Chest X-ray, PA view. Patient: 59 years old, sex M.
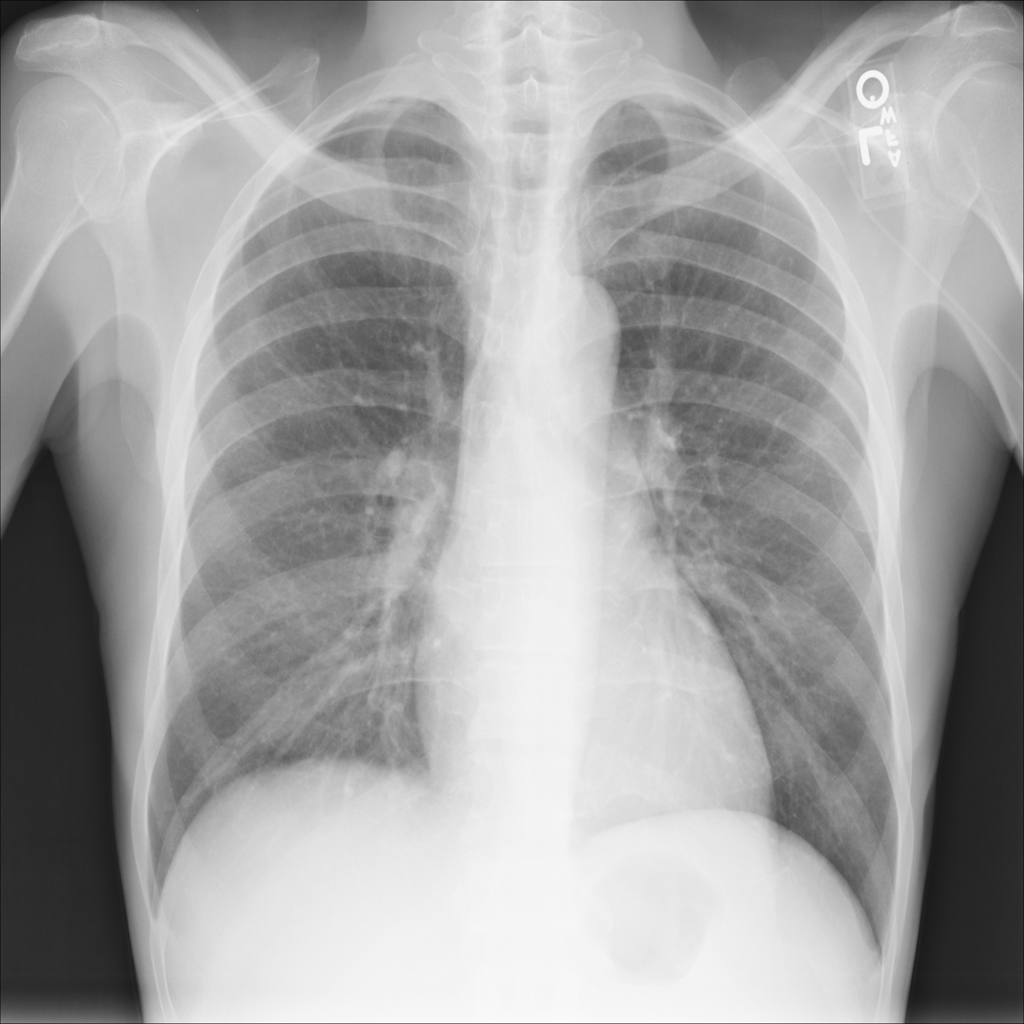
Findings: No Finding